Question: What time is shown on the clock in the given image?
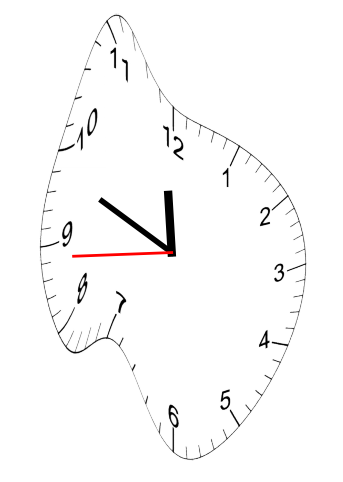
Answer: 11:48:44